Question: I'm trying to get a spectogram plot of a pure sine function. Together with that i want to show a plot of the fft of that whole signal. I'm expecting the peaks to be on the same frequency since were dealing with the same signal which is stationary in time.
'''
samplingFrequency = 32.
frequency = 4 #frequency of the sinus wave
t = arange(0,20,1/samplingFrequency) #time intervals with period 1/sampling frequency
y = cos(2*pi*frequency*t)
Y = fft.fft(y) #standard fft on the whole signal
frequencyAxis = fft.fftfreq(len(Y),1/samplingFrequency ) #adjusting the x axis
#PLOTTING
fig, (ax1,ax2) = plt.subplots(nrows=2, ncols=1)
ax1.specgram(y, Fs = samplingFrequency)
ax2.stem(frequencyAxis,Y,linefmt='r--', markerfmt='ro')
'''

The fft of the whole signal is as expected with the peak on 4. However the spectogram plots a line on 12. Ideas on where the error is?
Was using the following versions:
- - -
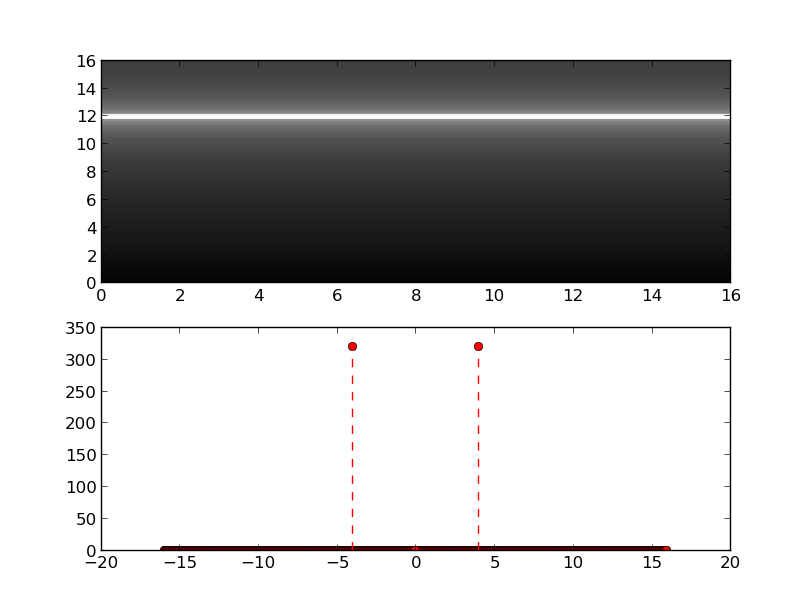
Answer: On Python 2.7.5 with numpy 1.7.1 and matplotlib 1.2.1 your code works exactly as expected. Try updating both your numpy and matplotlib installations to the most recent versions.